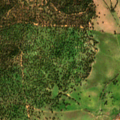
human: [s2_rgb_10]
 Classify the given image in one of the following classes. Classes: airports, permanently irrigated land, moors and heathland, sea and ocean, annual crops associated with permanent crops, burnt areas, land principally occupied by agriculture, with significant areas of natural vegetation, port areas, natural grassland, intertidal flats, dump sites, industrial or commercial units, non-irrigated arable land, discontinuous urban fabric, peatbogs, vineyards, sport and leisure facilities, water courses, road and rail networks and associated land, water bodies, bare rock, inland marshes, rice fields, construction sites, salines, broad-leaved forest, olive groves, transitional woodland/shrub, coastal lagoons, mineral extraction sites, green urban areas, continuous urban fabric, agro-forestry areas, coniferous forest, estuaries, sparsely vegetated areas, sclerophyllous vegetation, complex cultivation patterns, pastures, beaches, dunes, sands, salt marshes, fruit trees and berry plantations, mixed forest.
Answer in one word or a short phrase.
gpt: non-irrigated arable land, agro-forestry areas, water bodies